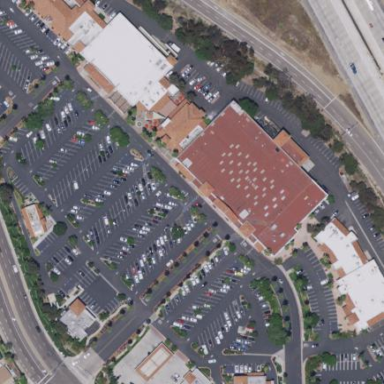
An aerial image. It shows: Supermarket building.